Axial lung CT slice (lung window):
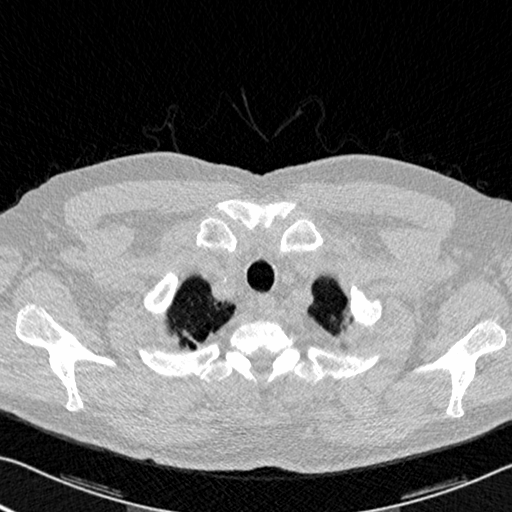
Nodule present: no